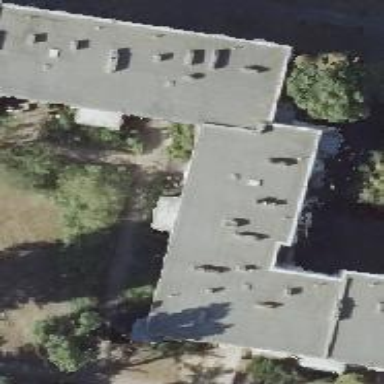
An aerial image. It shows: Flat-roofed apartment building.